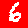
Digit: 6